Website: lowes
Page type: address-validator
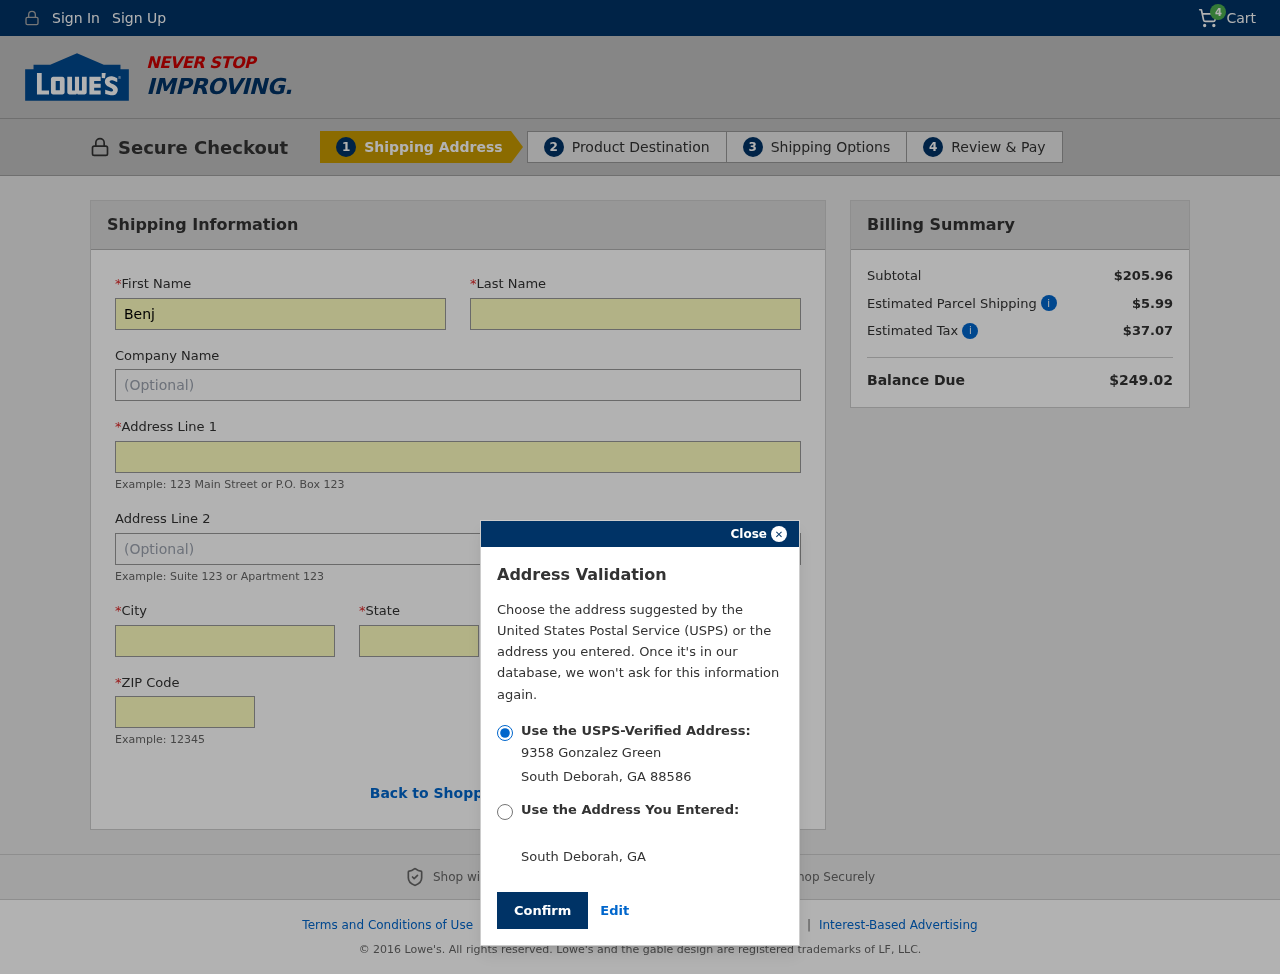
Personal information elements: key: PII_CITY
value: South Deborah
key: PII_COMPANY
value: Davila Ltd
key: PII_FIRSTNAME
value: Benjamin
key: PII_LASTNAME
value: Mitchell
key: PII_POSTCODE
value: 88586
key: PII_STATE
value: Georgia
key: PII_STATE_ABBR
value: GA
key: PII_STREET
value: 9358 Gonzalez Green
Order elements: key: ORDER_NUM_ITEMS
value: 4
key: ORDER_SUBTOTAL
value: $205.96
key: ORDER_SHIPPING_COST
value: $5.99
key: ORDER_TAX
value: $37.07
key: ORDER_TOTAL
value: $249.02